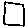
Label: square